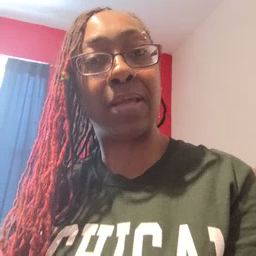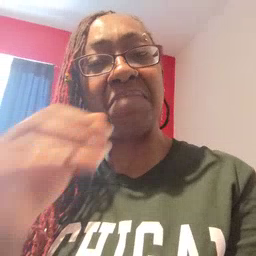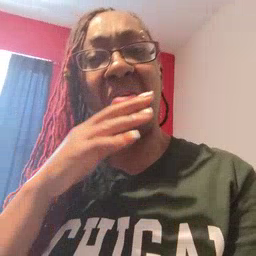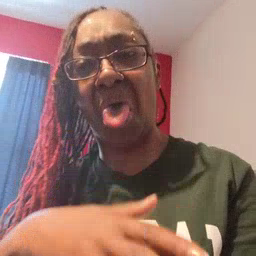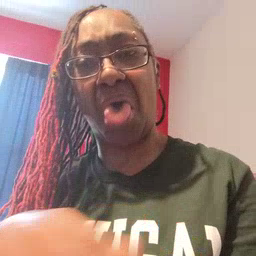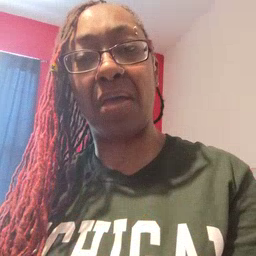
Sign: yucky